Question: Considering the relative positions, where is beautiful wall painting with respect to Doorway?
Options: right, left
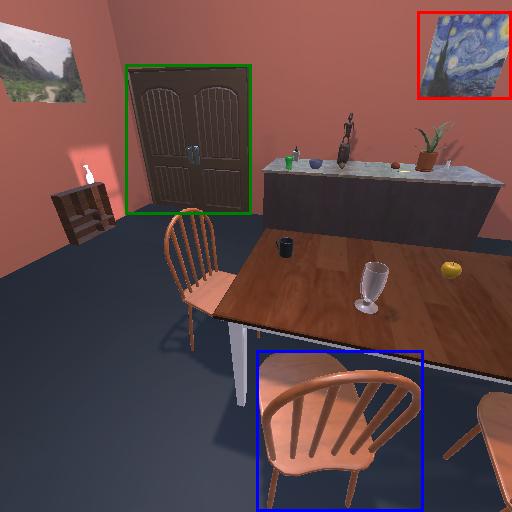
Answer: right